Question: I'm trying to enable tabs functionality in the WebBrowser control. I have a TabControl hosting WebBrowser controls in each tab. And a multiline enables Textbox to enter the sites. It looks something like this,

An this is the code I have.
'''
Public Class Form1
Private Sub Button1_Click(ByVal sender As System.Object, ByVal e As System.EventArgs) Handles Button1.Click
Dim m As String()
Dim w As New WebBrowser
Dim i As Integer
TabControl1.TabPages.RemoveAt(0)
m = TextBox1.Text.Split(Environment.NewLine)
For Each k As String In m
TabControl1.TabPages.Add(i, k.Trim)
TabControl1.SelectedTab.Controls.Add(w)
w.Dock = DockStyle.Fill
w.Navigate(k)
i = i + 1
Next
End Sub
End Class
'''
Its supposed to take each string(URL) and execute them in separate tab. It opens up the correct number of tabs according to the user input. However it executes the last URL.
I think I have an idea as to what's wrong here. This line
'''
TabControl1.SelectedTab.Controls.Add(w)
'''
It adds the WebBrowser control to the TabControl at the SelectedTab position. Since the default selected tab is the first, it only adds it to the first tab therefore executing only that browser.
I want to know how I can select the next tab from the loop as the SelectedTab so that when the loop runs again and again, it would keep adding WeBrowser controls to each tab.
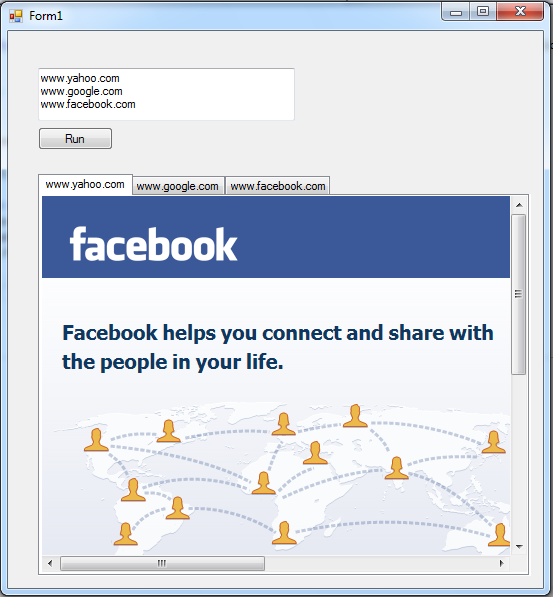
Answer: In your example you need to move the creation for ''w'' ('WebBrowser') into the 'For Each' loop. You are using one instance of ''w'' that is essentially moved into the tabs whilst the loop executes.
You want something like this
'''
For Each k As String In m
Dim w As New WebBrowser() ' <-- Move the construction of WebBrower into the loop
TabControl1.TabPages.Add(i, k.Trim)
TabControl1.SelectedTab.Controls.Add(w)
w.Dock = DockStyle.Fill
w.Navigate(k)
i = i + 1
Next
'''
Also I'm unsure if 'TabPages.Add' will update 'SelectedTab', you may want to consider constructing new instances of 'TabPage' explicitly, within you loop to ensure you add the WebBrowser to the appropriate TabPage.
'''
Dim tabPage As New TabPage(url) ' <-- 'k' in your example
tabPage.Controls.Add(w)
w.Dock = DockStyle.Fill
w.Navigate(url)
TabControl1.TabPages.Add(tabPage) ' <-- Add the tabPage to the TabControl
'''